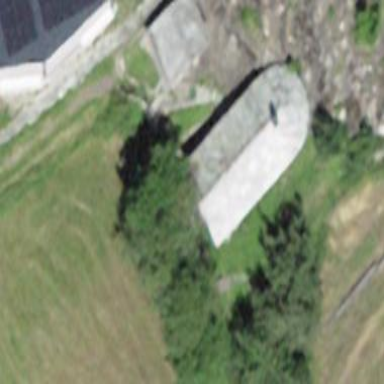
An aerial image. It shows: Shed building.